Current action and preconditions to check: path_clear

Your task: For each precondition in the list above, predict whether it will hold at this action.

Consider the current scene as observed from the mobile robot's camera, and analyze the predicted future states of all dynamic agents (e.g., people, animals, vehicles, or any moving entities) within the NEXT SECOND.

IMPORTANT: Only answer "very likely" if you are absolutely certain—based on strong, clear evidence—that a dynamic agent will violate the precondition in the predicted future state. Do NOT answer "very likely" for unlikely, ambiguous, or low-probability risks.

Ask yourself for each precondition: Is there a high probability, with clear and convincing evidence, that the predicted future states of any dynamic agent will interfere with the predicted future state of the currently executing action within the NEXT SECOND, causing that precondition to fail?

Assess the risk level based on these predictions. Use "likely" or "very likely" if motions create a clear risk of interference.

Use "neutral" or "improbable" if agents are nearby but their predicted paths are clearly diverging or non-conflicting.

Failure Risk Categories: "very improbable", "improbable", "neutral", "likely", "very likely"

Answer Format: Output ONLY the probability_of_failure value from these categories: "very improbable", "improbable", "neutral", "likely", "very likely"

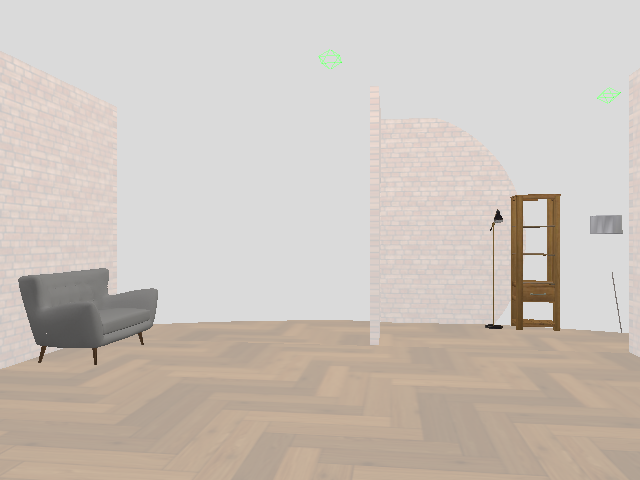

Answer: very improbable